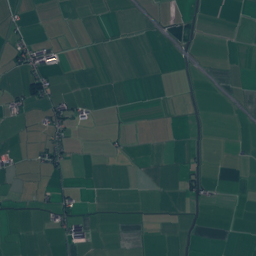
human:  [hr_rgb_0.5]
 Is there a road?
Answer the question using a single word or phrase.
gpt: yes

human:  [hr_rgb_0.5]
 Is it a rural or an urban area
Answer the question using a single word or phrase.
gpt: rural

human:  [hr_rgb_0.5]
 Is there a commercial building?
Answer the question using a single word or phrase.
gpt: yes

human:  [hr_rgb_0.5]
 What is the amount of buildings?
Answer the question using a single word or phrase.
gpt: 209

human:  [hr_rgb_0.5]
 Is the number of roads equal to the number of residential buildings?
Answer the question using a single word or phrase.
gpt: no

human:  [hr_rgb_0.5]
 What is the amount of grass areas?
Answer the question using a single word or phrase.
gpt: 313

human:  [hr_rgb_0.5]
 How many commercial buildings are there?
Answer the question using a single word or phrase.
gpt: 9

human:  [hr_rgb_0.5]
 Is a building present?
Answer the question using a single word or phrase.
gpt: yes

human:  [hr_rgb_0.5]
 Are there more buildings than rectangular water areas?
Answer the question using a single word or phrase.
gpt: yes

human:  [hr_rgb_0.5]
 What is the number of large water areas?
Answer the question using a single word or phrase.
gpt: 5

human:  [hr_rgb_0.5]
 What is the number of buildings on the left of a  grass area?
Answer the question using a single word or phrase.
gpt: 209

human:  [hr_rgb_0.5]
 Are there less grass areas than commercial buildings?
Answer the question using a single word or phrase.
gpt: no

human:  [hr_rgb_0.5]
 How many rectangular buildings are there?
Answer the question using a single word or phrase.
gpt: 106

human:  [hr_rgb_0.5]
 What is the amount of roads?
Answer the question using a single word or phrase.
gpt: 52

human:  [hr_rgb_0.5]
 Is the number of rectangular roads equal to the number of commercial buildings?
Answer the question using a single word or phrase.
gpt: no

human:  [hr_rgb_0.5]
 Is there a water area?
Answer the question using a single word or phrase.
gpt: yes

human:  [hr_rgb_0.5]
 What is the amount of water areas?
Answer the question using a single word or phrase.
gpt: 18

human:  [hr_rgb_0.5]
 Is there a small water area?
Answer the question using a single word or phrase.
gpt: yes

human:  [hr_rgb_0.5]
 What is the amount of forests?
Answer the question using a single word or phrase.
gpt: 6

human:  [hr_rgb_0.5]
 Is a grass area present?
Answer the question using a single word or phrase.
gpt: yes

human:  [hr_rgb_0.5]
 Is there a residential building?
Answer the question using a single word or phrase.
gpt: yes

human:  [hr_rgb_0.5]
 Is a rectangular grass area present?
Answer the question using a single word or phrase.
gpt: yes

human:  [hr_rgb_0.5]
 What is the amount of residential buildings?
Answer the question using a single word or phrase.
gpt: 198

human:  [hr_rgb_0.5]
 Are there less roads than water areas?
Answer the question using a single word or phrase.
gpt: no

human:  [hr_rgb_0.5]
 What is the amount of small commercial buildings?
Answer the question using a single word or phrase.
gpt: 9

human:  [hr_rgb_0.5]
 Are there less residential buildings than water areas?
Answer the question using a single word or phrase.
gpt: no

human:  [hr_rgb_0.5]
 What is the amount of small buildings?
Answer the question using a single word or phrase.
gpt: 197

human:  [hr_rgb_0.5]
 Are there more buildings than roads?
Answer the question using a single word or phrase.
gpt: yes

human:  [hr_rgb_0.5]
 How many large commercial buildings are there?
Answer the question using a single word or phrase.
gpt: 0

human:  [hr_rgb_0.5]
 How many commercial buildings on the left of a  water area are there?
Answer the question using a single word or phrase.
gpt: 9

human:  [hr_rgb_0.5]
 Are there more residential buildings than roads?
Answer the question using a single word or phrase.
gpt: yes

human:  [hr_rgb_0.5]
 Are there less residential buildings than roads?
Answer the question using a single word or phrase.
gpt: no

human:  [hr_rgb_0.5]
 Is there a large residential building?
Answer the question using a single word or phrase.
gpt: yes

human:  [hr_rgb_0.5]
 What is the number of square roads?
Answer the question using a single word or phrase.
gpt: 0

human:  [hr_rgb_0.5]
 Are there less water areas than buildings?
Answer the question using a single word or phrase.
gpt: yes

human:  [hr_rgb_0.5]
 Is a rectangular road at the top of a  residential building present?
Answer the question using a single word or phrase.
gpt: no

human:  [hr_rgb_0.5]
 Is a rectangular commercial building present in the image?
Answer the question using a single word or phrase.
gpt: yes

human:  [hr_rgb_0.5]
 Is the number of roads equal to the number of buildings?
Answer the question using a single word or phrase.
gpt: no

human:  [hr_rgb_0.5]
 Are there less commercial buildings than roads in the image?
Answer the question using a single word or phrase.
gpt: yes

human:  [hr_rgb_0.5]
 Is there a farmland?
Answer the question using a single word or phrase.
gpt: yes

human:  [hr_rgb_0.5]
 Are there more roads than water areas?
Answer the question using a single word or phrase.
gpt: yes

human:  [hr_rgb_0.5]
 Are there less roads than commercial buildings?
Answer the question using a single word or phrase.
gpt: no

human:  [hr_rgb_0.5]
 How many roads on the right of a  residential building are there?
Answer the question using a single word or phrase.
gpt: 47

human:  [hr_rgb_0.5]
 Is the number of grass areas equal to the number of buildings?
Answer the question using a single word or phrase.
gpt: no

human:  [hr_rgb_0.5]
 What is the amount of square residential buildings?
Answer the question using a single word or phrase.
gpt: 3

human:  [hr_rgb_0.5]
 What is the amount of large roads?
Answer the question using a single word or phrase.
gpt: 0

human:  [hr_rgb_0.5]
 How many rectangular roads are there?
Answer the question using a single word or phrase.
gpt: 0

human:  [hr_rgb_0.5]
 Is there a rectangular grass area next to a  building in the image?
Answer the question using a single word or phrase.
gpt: yes

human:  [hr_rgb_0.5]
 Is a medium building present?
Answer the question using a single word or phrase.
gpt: yes

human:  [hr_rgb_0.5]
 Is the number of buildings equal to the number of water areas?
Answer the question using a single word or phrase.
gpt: no

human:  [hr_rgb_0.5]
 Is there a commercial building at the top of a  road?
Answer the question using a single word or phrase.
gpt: yes

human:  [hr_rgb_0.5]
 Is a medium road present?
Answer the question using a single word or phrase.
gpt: no

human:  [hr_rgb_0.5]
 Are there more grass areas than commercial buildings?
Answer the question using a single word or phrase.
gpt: yes

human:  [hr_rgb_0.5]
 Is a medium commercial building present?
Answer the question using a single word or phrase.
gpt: no

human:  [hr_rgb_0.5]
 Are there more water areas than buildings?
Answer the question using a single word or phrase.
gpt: no

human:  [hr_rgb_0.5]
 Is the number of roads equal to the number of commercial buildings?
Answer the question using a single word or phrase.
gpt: no

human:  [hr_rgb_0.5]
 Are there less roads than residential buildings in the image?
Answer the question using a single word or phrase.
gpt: yes

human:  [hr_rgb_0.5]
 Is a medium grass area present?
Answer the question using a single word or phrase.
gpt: yes

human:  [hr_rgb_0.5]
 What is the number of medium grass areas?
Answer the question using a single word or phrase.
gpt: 17

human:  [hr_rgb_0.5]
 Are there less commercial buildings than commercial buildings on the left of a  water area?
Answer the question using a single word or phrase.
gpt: no

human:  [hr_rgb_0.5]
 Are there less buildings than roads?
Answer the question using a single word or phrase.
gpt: no

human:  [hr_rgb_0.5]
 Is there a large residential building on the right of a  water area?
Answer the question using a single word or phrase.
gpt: yes

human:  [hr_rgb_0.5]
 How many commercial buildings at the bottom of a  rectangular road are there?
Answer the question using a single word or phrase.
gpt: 0

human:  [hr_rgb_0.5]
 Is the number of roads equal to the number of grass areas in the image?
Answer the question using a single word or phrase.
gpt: no